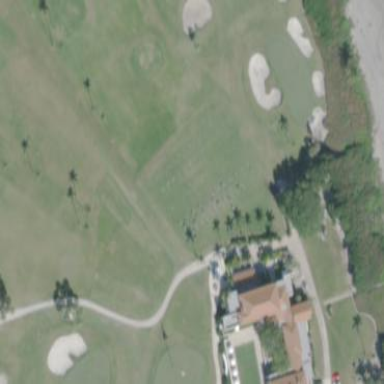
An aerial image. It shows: Grassy area designated as golf tee.